Interaction volume radius: 10 \u00c5
Interaction volume height: 10 \u00c5
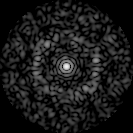
Disorder parameter: 0.856